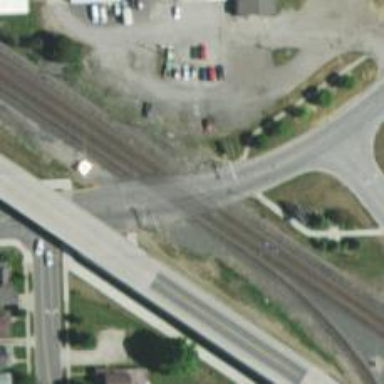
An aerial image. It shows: Level crossing with barrier.